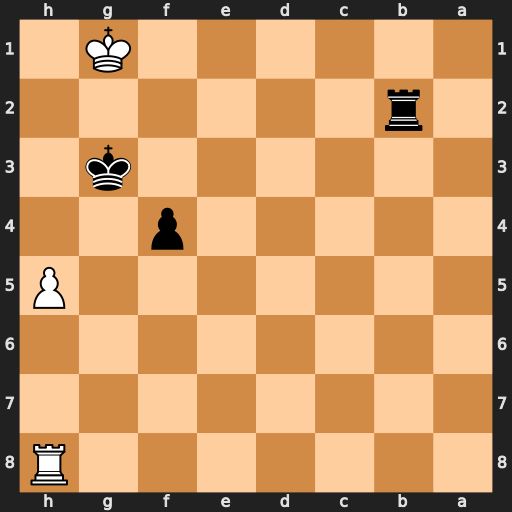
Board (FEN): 7R/8/8/7P/5p2/6k1/1r6/6K1
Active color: b
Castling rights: -
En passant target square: -
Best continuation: Rb1#